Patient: sex F, age 43
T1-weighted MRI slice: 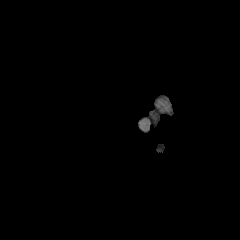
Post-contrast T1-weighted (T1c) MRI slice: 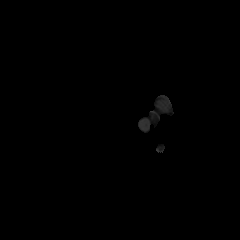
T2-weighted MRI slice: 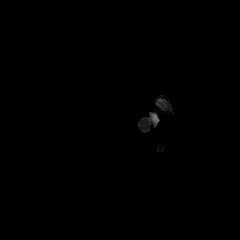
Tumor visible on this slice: no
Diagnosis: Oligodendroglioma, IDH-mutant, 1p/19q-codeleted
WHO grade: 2